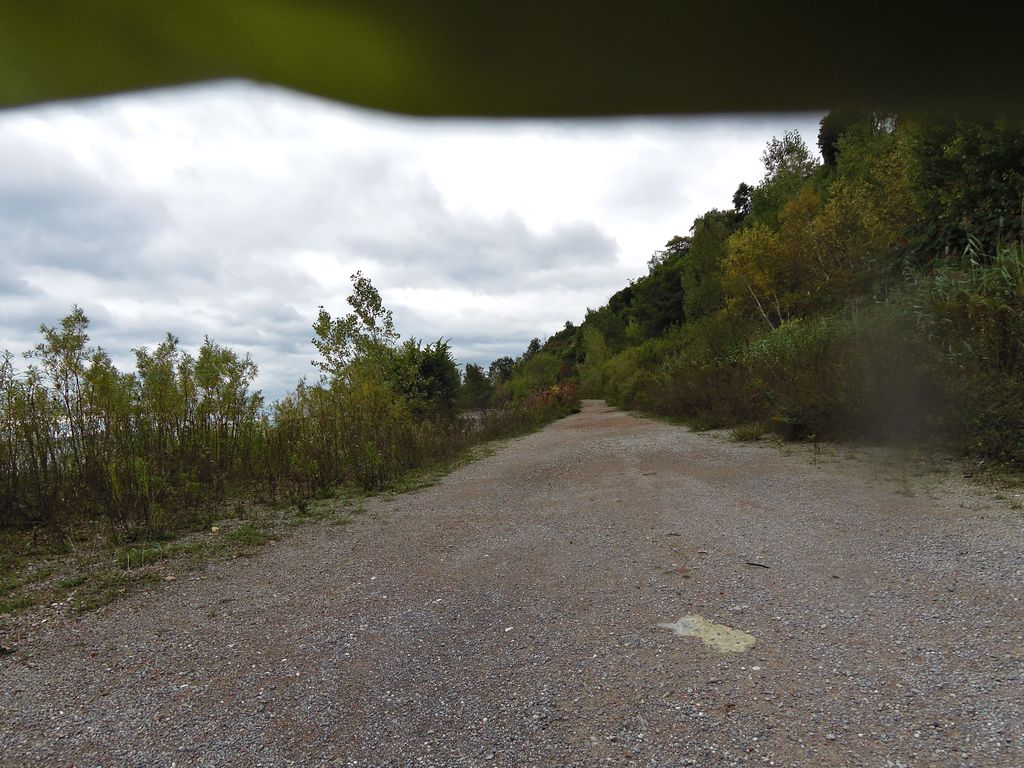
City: toronto